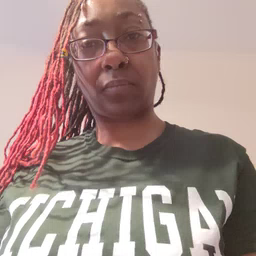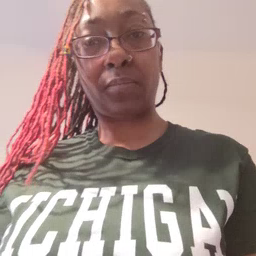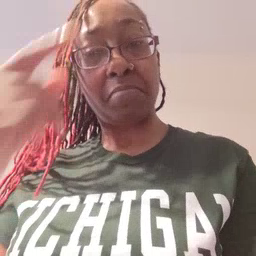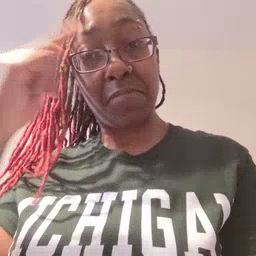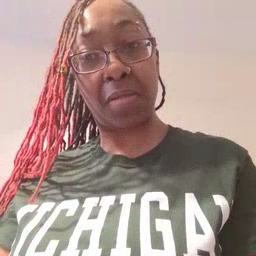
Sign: penny